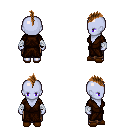
a pixel art fantasy rpg character, female body template, dark elf, purple skin, brown robe, robe skirt, brown mohawk hairstyle, white cloth bandages, brown slippers, four views (front, back, left, right), 2x2 character sprite sheet, small pixel art, hard edges, no anti-aliasing